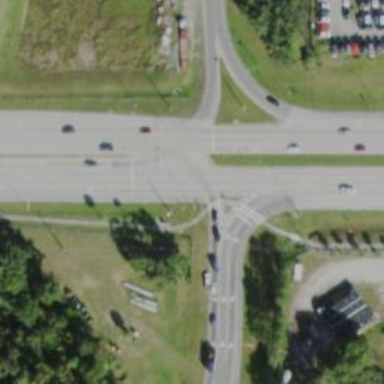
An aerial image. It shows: Asphalt trunk highway.